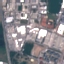
Label: Industrial